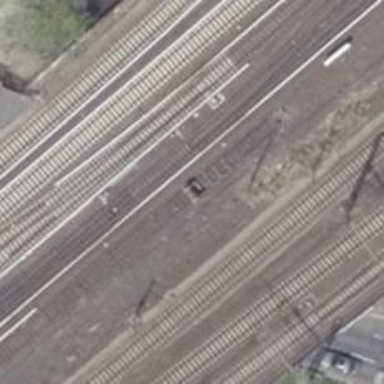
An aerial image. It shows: Historic light rail bridge crossing over railway yard. The railway is electrified.